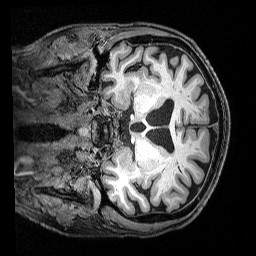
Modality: T1w
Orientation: coronal
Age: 66
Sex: male
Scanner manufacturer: siemens
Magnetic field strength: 3 T
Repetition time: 2.5 s
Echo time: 0.00369 s